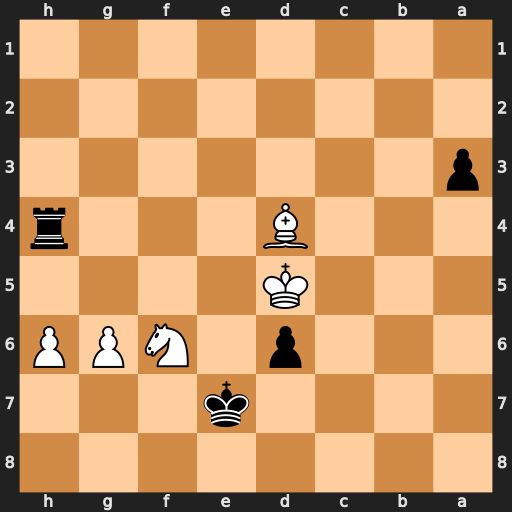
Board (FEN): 8/4k3/3p1NPP/3K4/3B3r/p7/8/8
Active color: b
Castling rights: -
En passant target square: -
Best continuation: Rxd4+ Kxd4 a2